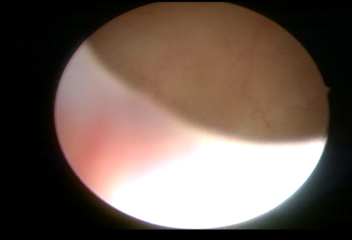
Modality: WLC
Class: Normal mucosa
Bladder cancer association: No